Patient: sex M, age 94
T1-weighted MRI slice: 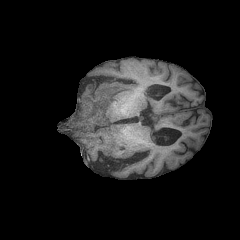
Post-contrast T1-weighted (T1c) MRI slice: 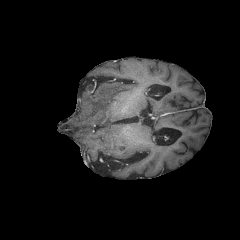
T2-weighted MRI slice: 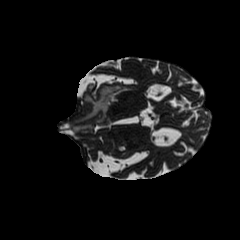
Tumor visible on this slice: yes
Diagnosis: Glioblastoma, IDH-wildtype
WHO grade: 4